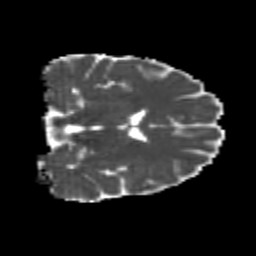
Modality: MD
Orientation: coronal
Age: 22
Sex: female
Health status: healthy
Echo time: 0.074 s